Question: When I tried to connect to mangolab, I get Err ECONNRESET
'''
var mongo = require("mongodb").MongoClient;
var assert = require('assert');
var url = "mongodb://username:password@urlForServer:port/databaseName";
mongo.connect(url, function(err, db) {
console.log(err);
});
'''
I have put right info in connection url. please help.

Thanks in advance.
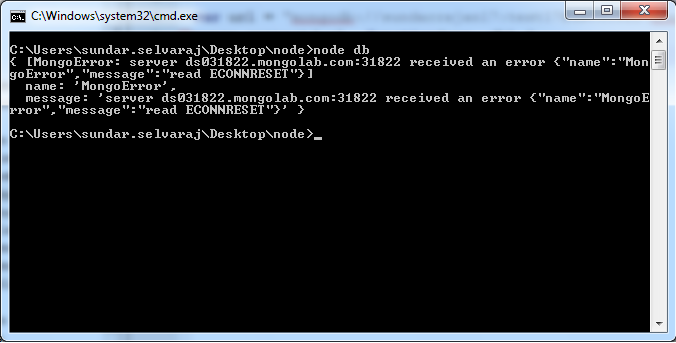
Answer: I had a similar issue and it was due to corporate network restrictions which could be your case also
Your network may not allow this type of connection to this external address and port